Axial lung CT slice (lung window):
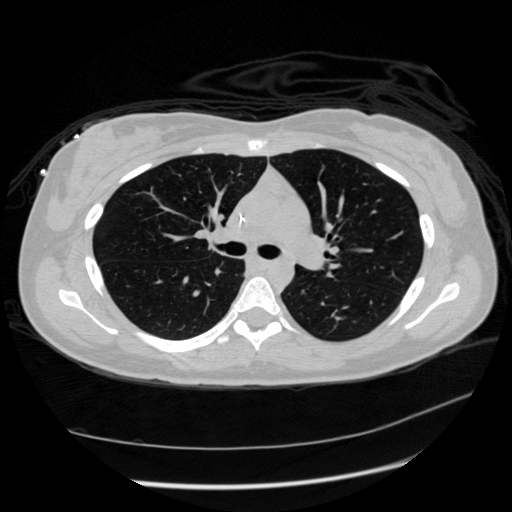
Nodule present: no